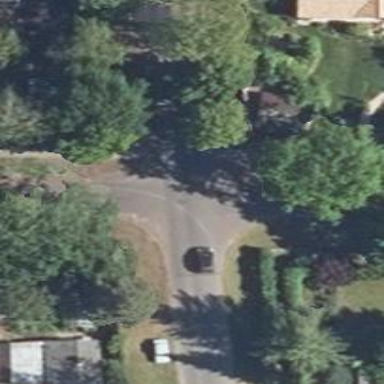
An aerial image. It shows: Residential road with asphalt surface and sidewalk on the left.